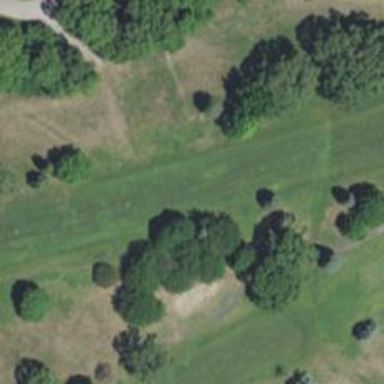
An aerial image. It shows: View of golf hole.